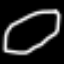
Label: leaf